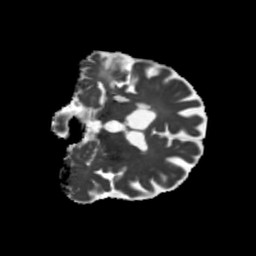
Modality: MD
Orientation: coronal
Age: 74
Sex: male
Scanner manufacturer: siemens
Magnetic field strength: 3 T
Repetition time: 5.25 s
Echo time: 0.08 s